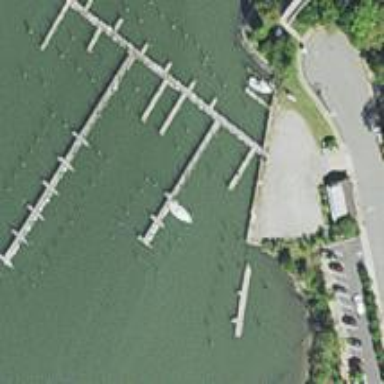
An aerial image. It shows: Man-made pier.